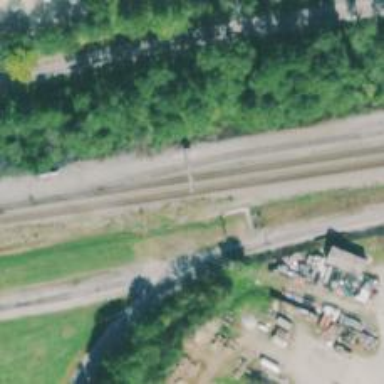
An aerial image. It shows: Railway signal.